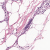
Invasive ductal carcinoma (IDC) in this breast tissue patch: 0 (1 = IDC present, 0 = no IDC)